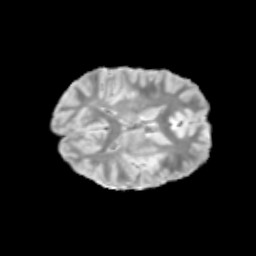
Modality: T2w
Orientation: axial
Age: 9
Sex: male
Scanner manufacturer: siemens
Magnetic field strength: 3 T
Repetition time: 3.8 s
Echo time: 0.07 s